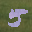
Label: 5